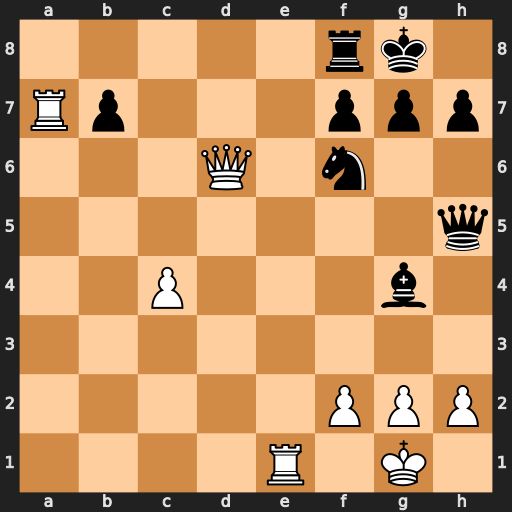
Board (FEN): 5rk1/Rp3ppp/3Q1n2/7q/2P3b1/8/5PPP/4R1K1
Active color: w
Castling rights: -
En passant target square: -
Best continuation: Qxf8+ Kxf8 Ra8+ Bc8 Rxc8+ Ne8 Rexe8#